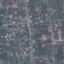
Land use / land cover: Residential